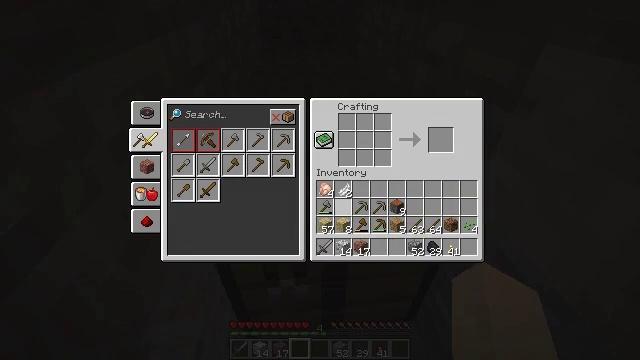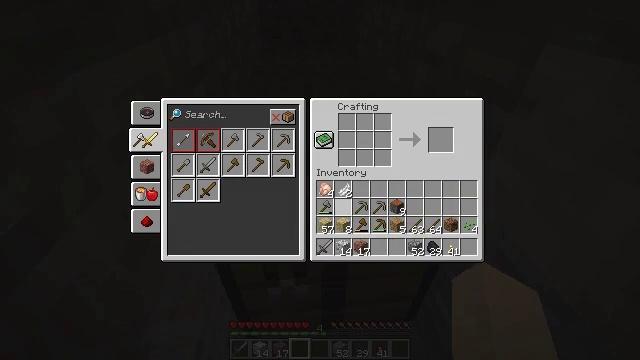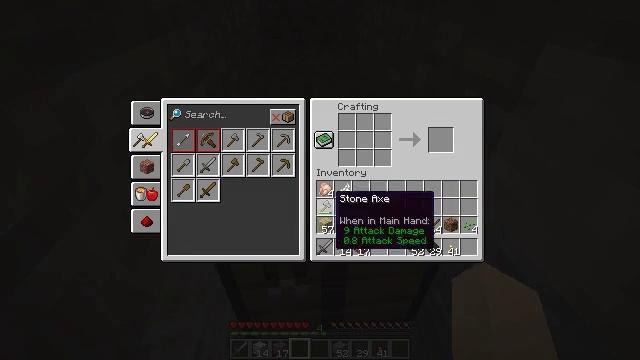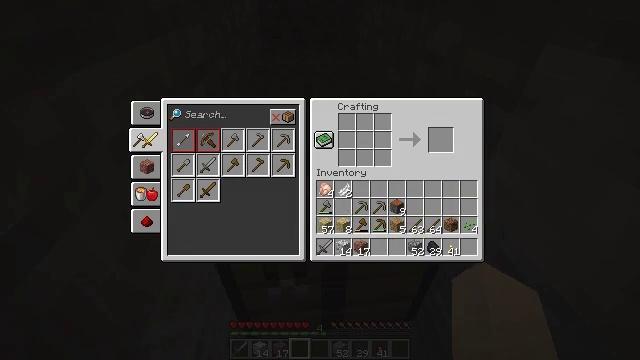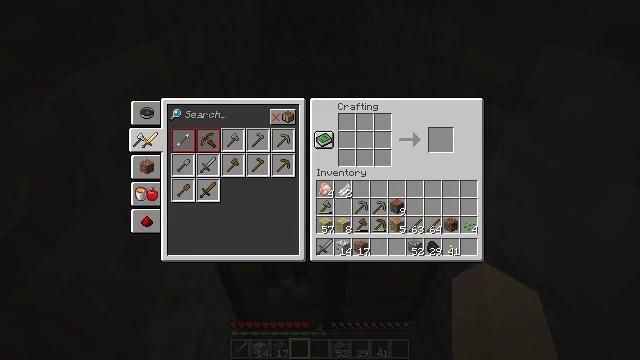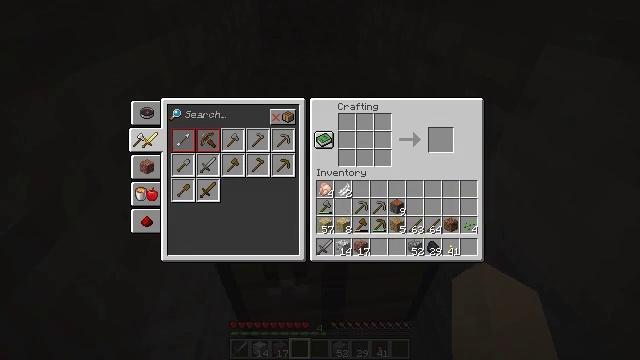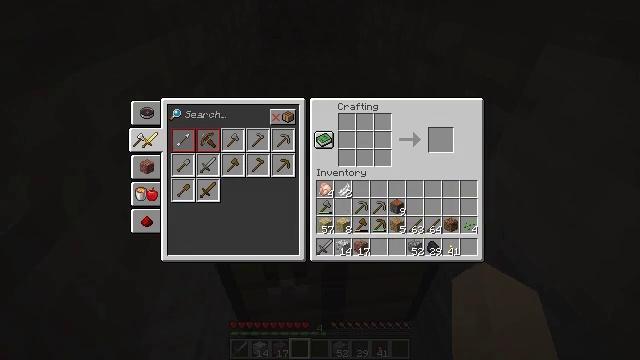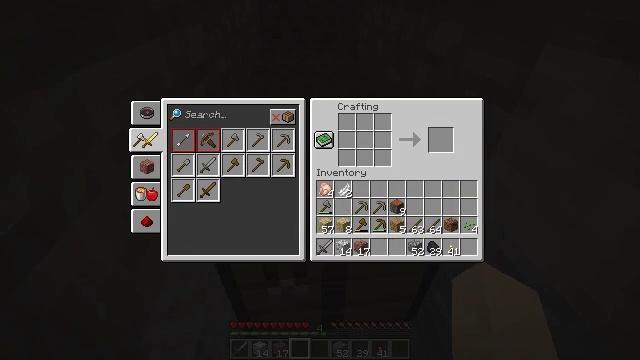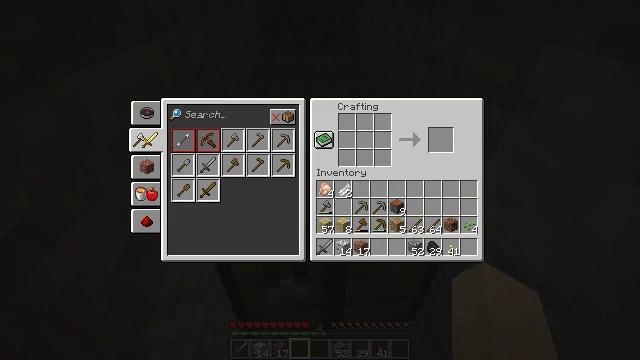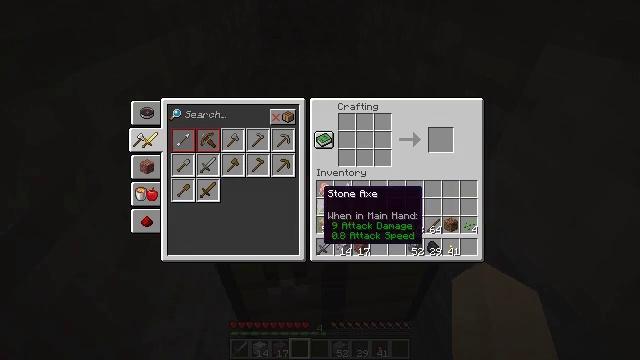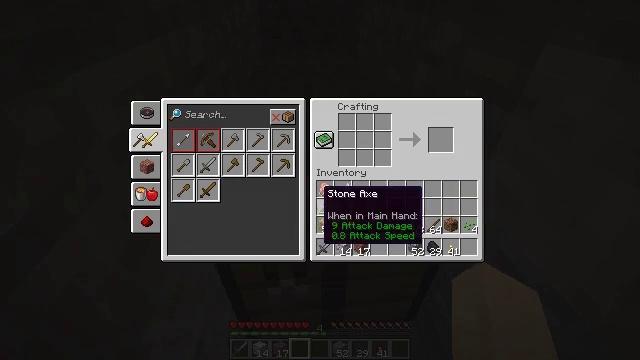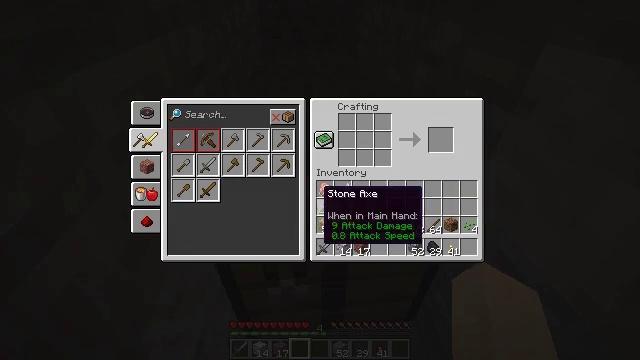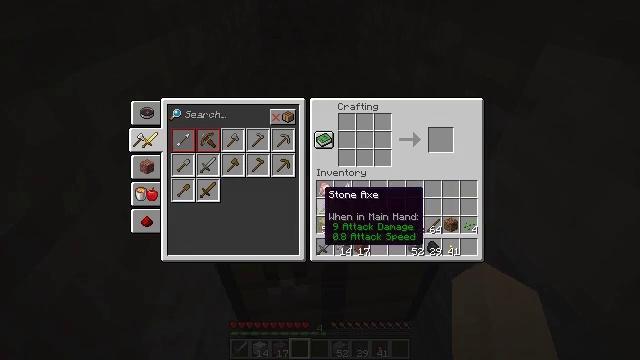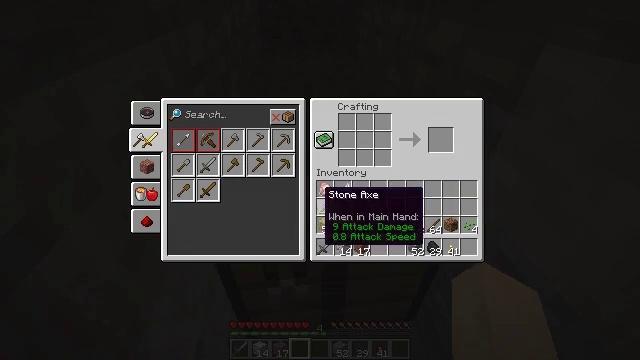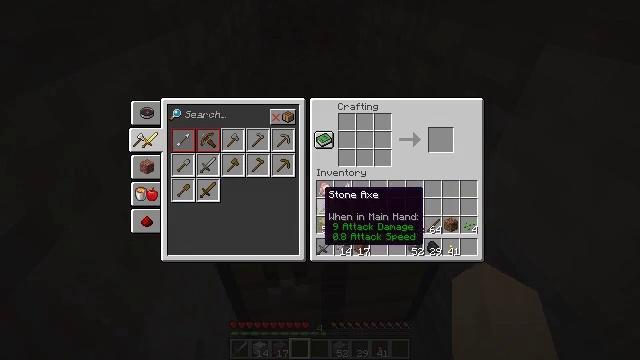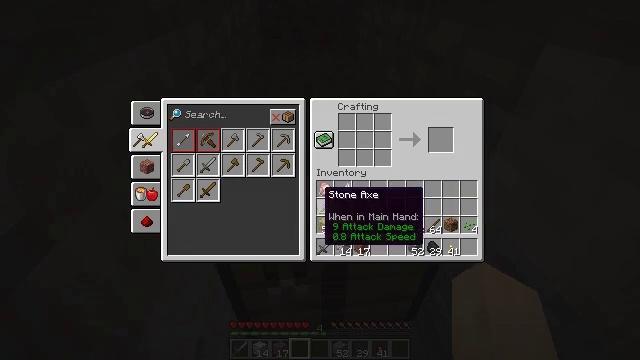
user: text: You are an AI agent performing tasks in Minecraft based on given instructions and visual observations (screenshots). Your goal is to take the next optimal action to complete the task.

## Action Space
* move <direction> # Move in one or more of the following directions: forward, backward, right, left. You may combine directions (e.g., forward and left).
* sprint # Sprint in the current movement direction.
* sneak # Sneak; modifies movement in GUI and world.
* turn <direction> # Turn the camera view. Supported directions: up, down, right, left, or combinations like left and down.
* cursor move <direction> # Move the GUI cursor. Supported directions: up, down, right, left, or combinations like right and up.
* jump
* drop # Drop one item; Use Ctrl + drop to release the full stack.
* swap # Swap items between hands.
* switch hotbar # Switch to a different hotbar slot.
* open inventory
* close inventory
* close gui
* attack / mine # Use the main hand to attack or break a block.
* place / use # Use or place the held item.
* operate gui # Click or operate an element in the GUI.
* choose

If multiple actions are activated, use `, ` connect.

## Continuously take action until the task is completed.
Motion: motion action
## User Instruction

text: Get the crafting table into the inventory.
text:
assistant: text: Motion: no_op
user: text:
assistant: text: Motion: no_op
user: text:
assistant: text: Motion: cursor move left and up
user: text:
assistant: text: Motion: no_op
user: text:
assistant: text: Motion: no_op
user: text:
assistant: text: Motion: no_op
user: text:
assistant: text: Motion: no_op
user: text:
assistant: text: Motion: no_op
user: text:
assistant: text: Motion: no_op
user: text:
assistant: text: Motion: no_op
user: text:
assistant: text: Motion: no_op
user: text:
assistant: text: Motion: no_op
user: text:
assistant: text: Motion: no_op
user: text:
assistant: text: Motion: no_op
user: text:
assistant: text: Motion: no_op
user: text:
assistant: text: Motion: no_op
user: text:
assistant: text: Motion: cursor move down
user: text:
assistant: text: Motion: cursor move down
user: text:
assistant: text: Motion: cursor move down
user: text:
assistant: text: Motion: no_op
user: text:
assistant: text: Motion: no_op
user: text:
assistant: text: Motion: no_op
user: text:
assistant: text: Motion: no_op
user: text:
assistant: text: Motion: no_op
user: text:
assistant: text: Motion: no_op
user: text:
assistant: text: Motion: no_op
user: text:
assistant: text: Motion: no_op
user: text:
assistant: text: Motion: cursor move right
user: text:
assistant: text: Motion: cursor move right and down
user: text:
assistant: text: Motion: cursor move right and down